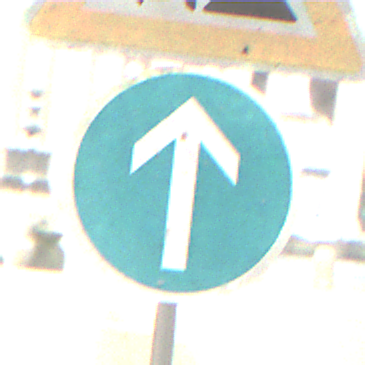
Verkehrszeichen: VorgeschriebeneFahrtrichtungGeradeaus
Zusatzzeichen oben: Arbeitsstelle
Umgebung: Outdoor, Urban
Tageszeit: Night
Wetter: PartlyCloudy
Licht: Artificial
Jahreszeit: NotSpecified
Kontrast: HighContrast